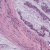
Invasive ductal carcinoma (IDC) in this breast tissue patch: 1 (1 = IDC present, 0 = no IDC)